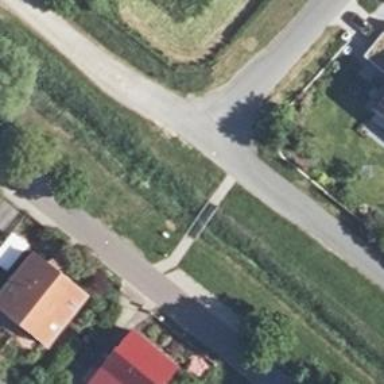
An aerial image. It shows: Footway bridge with metal surface.